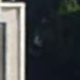
Vehicle type: Medium Vehicle